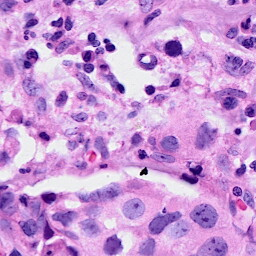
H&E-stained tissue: Breast